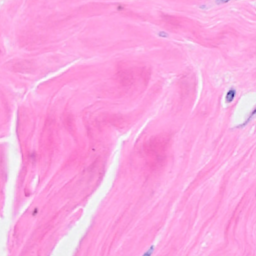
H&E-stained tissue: Breast